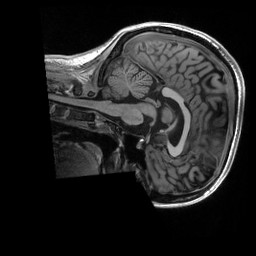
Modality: T1w
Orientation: sagittal
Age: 20
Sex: female
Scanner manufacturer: siemens
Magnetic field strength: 3 T
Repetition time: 2.53 s
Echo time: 0.0033 s